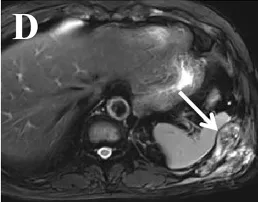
A 58-year-old man treated GIST metastases in the chest wall with MWA. (D-F) In February 2022, the tumor size was similar to before, CEUS showed partial enhanced area.
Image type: radiology (mri)